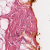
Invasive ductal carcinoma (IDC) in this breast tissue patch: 0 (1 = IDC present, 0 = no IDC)